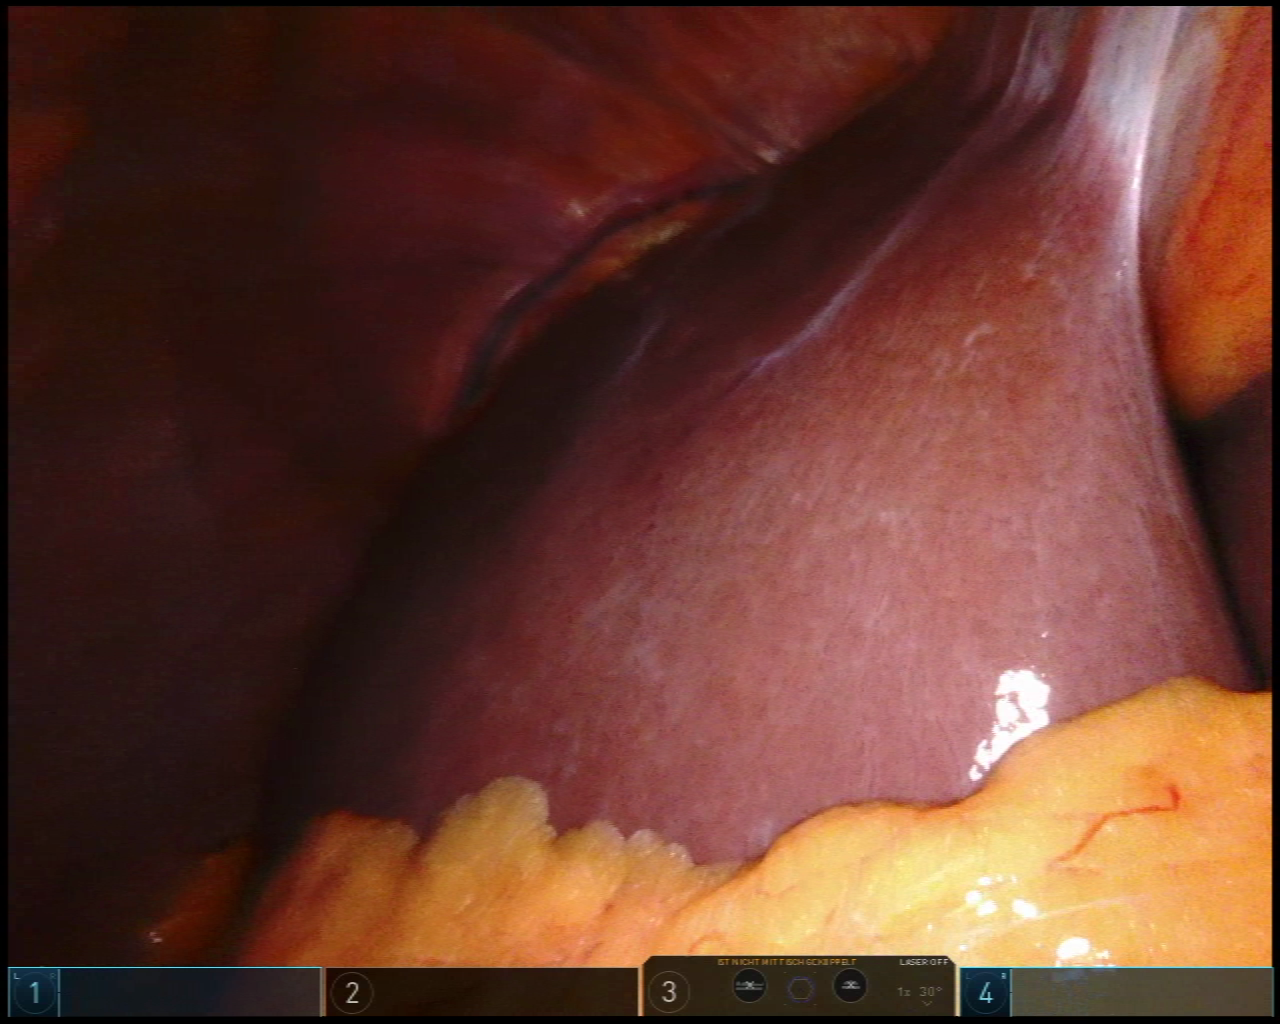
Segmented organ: liver
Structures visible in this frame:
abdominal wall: yes
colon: no
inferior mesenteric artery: no
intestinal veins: no
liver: yes
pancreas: no
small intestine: no
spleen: no
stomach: no
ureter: no
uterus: no
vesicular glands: no